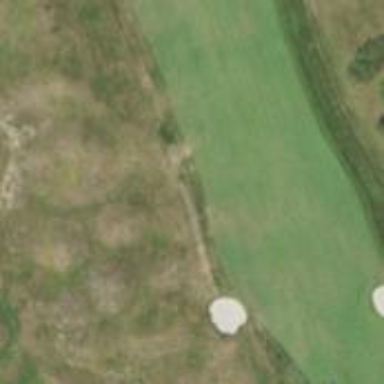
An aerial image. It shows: Golf hole.